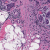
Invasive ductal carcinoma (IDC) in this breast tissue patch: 0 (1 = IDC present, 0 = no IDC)